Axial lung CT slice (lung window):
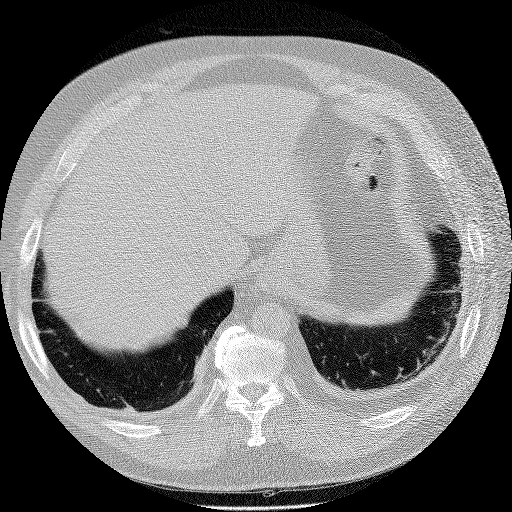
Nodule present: no